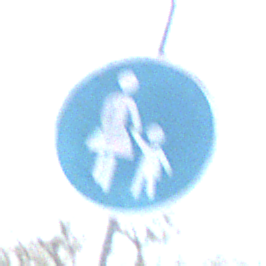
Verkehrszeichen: Gehweg
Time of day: MorningAfternoon
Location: Outdoor (Suburban)
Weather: PartlyCloudy
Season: NotSpecified
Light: Natural